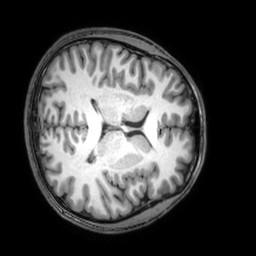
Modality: T1w
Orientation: axial
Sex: male
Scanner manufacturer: philips
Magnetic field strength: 3 T
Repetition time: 0.008198 s
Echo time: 0.00376 s